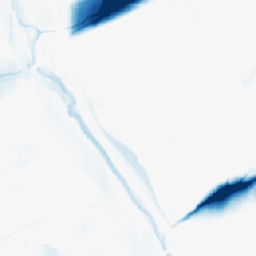
Category: morphological
Decomposition family: morphological_ellipse
Decomposition parameters: operation: closing
width: 50
height: 5
Upsampling method: area
Upsampling parameters: scale: 4
Upsampling scale: 4